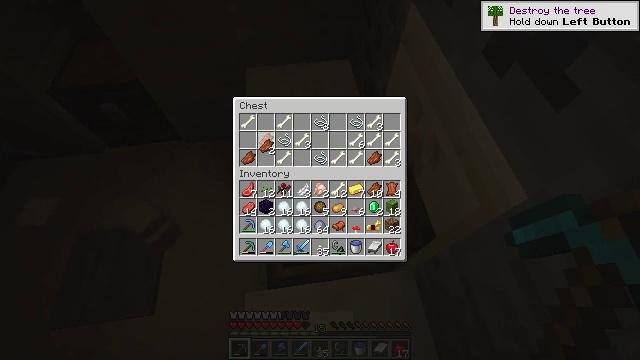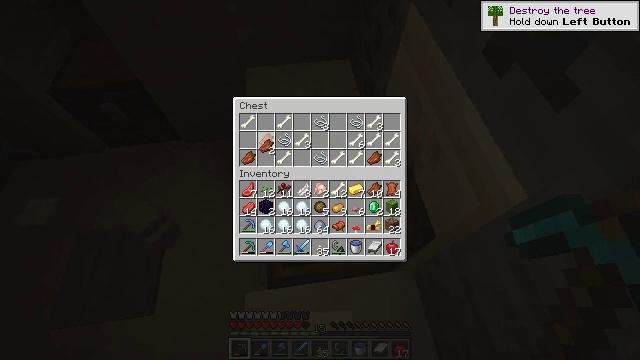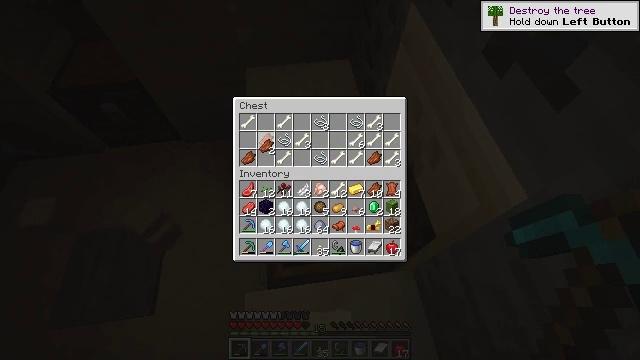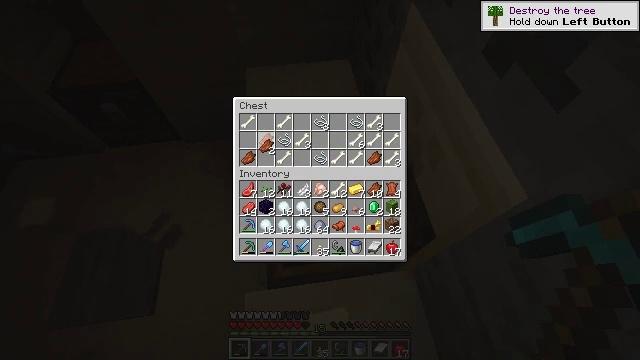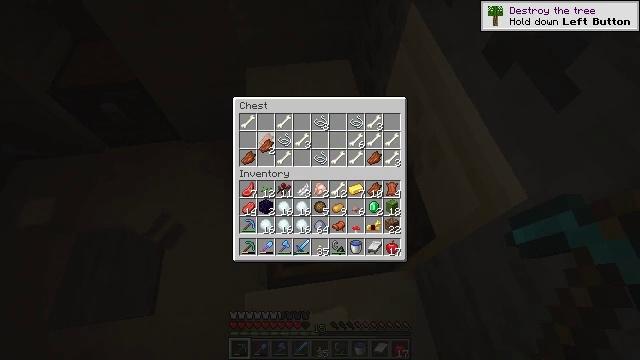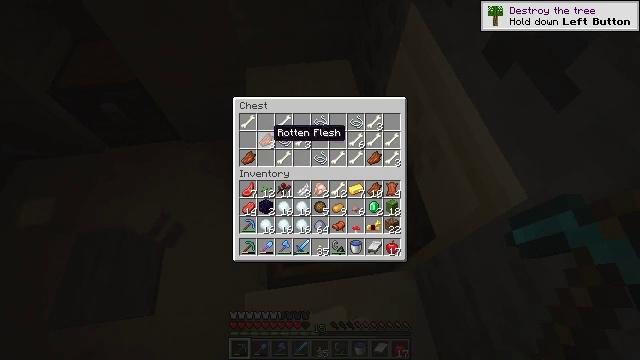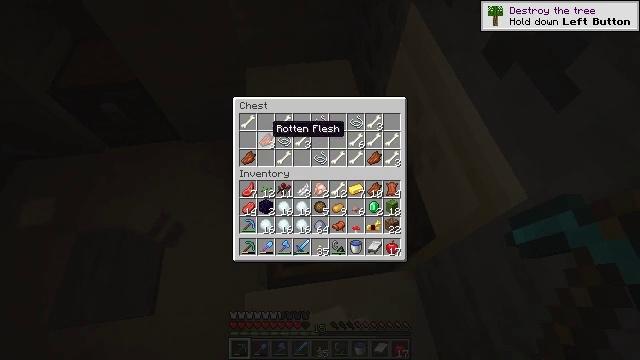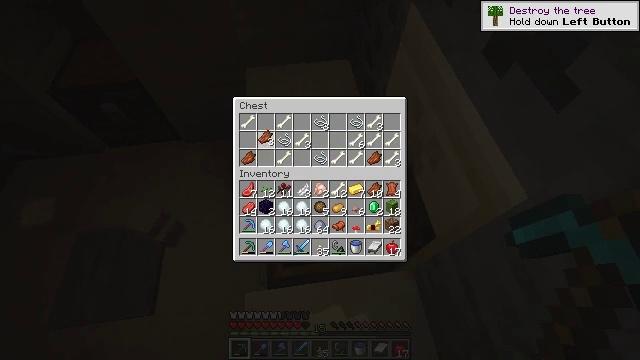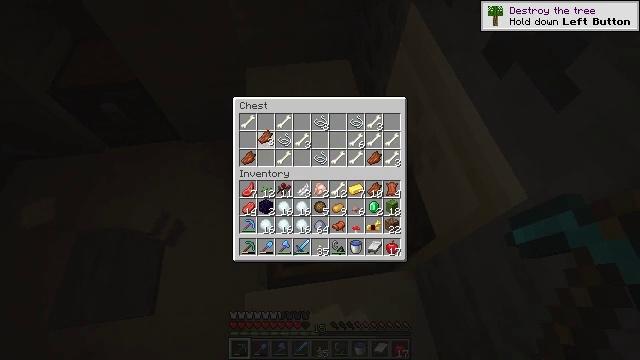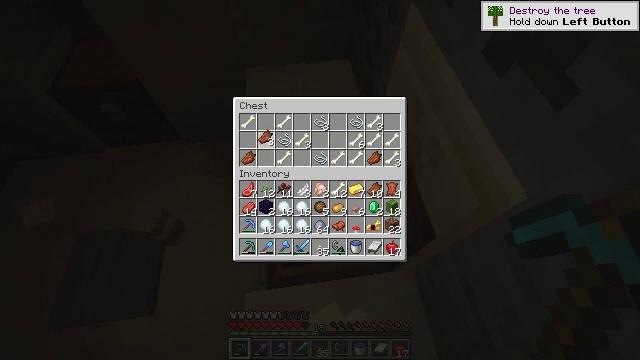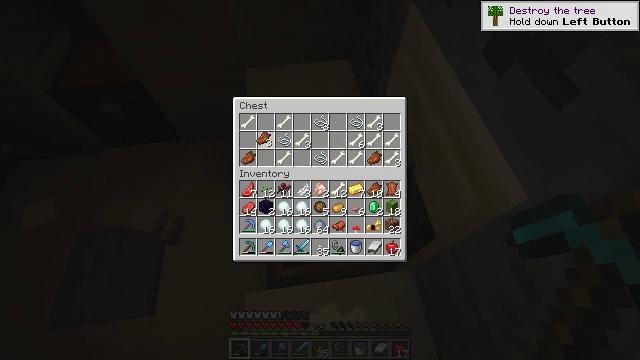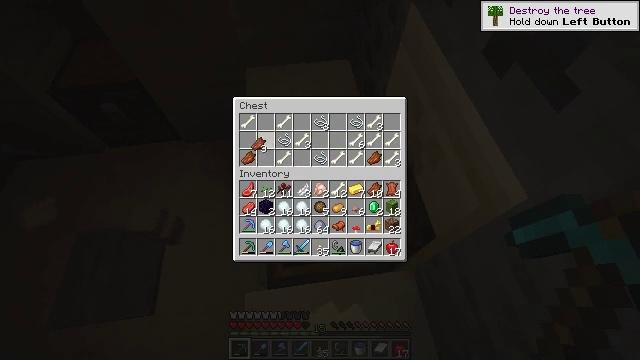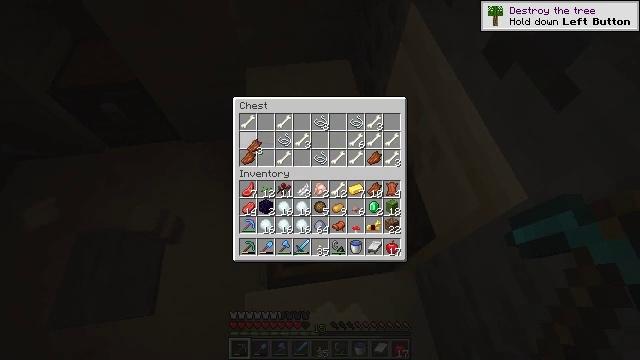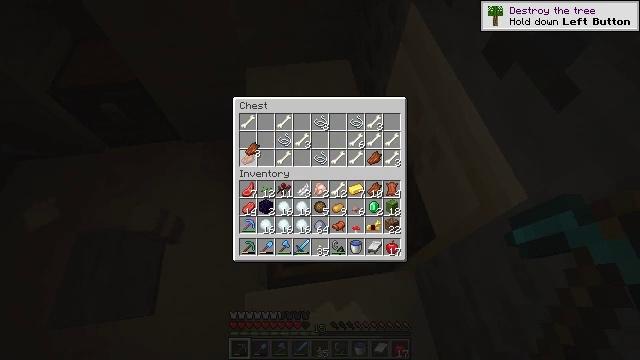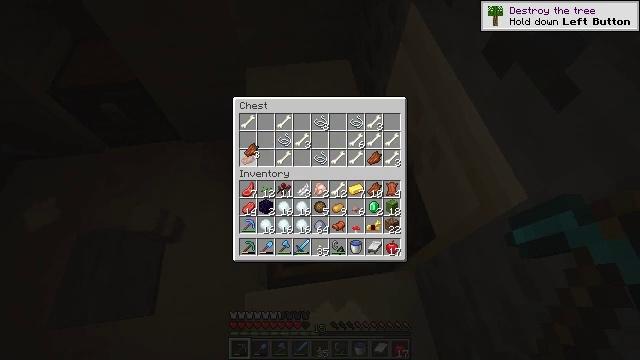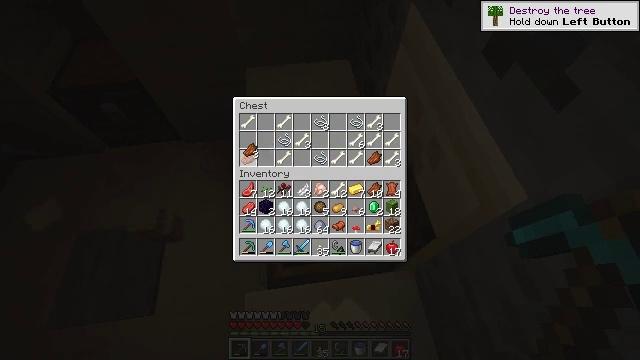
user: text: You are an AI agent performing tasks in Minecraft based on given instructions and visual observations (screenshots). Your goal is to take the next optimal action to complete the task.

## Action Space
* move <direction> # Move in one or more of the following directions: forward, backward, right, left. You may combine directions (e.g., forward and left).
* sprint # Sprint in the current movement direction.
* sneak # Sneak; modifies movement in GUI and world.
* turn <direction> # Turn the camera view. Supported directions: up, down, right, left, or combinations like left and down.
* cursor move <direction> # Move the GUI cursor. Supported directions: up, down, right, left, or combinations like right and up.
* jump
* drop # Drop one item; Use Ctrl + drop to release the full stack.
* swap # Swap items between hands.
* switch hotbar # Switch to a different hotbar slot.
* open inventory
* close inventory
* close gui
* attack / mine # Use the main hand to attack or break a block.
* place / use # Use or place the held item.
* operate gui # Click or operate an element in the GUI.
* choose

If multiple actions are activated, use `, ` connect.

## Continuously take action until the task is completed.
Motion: motion action
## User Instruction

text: Mine the cut sandstone.
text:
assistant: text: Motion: operate gui
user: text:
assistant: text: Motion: operate gui
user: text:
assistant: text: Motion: operate gui
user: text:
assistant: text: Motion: operate gui
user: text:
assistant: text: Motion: no_op
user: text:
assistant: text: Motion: no_op
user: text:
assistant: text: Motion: operate gui
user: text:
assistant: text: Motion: operate gui
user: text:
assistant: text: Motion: operate gui
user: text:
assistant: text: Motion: no_op
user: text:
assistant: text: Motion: no_op
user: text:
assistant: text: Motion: no_op
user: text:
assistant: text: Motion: no_op
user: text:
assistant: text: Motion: no_op
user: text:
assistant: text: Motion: operate gui
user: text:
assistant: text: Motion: operate gui
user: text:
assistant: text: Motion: operate gui
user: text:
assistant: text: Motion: operate gui
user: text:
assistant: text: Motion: no_op
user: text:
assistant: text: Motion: no_op
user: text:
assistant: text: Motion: no_op
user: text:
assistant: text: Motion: no_op
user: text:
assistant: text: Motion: operate gui
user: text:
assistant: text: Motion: operate gui
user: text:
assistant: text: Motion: operate gui
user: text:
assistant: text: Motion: cursor move right
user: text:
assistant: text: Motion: cursor move right
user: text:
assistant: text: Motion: cursor move right
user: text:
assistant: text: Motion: no_op
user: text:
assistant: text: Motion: no_op